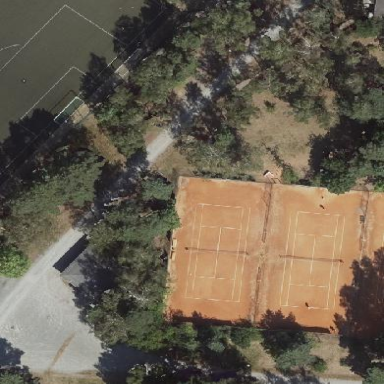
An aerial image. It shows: Tennis court on the leisure land pitch.